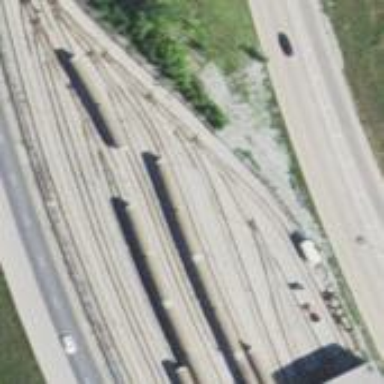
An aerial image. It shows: Electrified rail service yard.